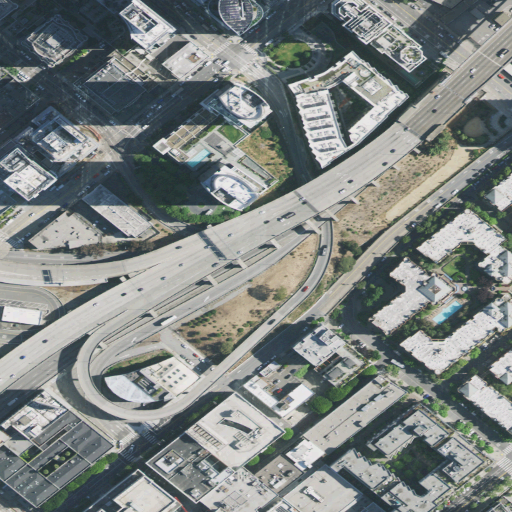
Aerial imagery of mountain in California named Rincon Hill containing high intensity development, medium intensity development, and low intensity development